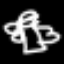
Label: angel